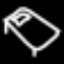
Label: bed